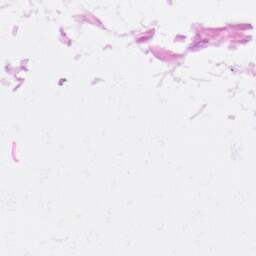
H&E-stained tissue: Heart